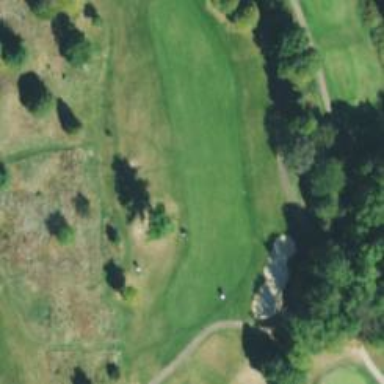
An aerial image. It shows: Golf hole.